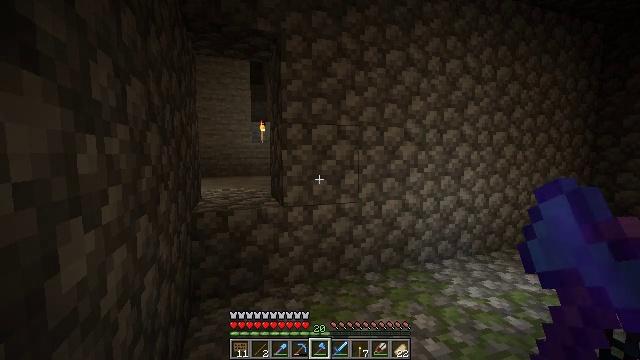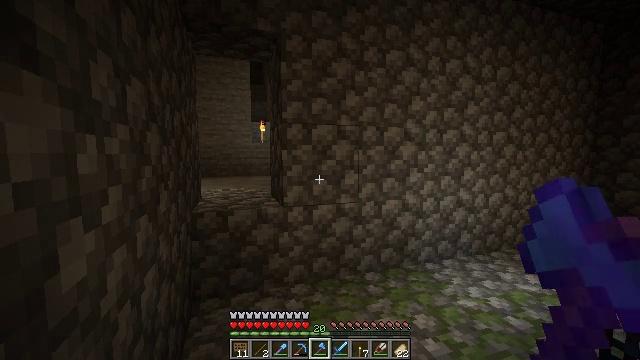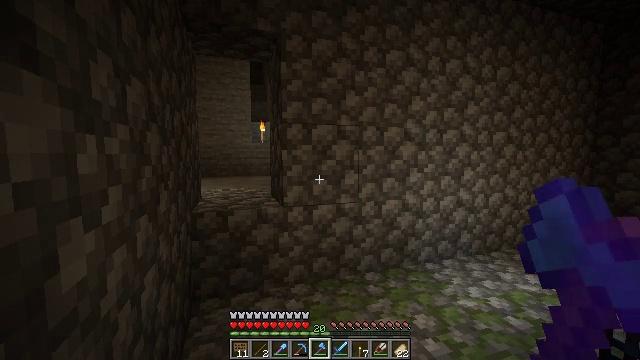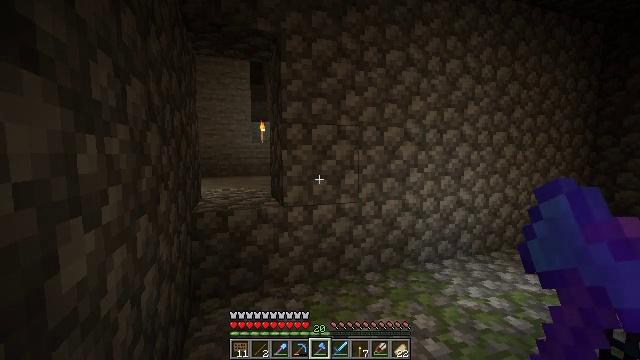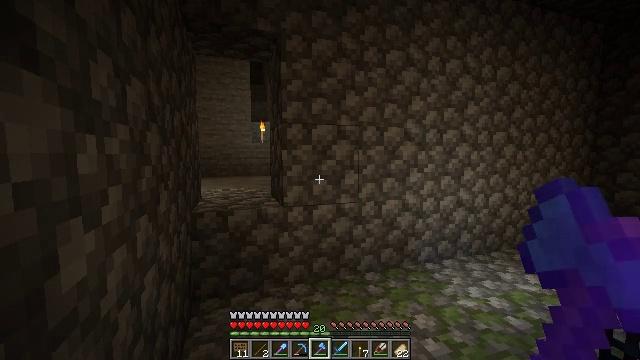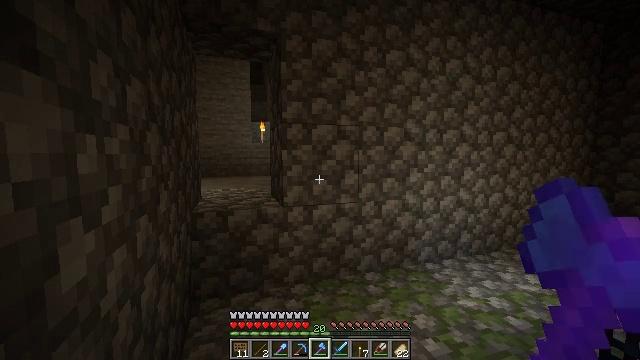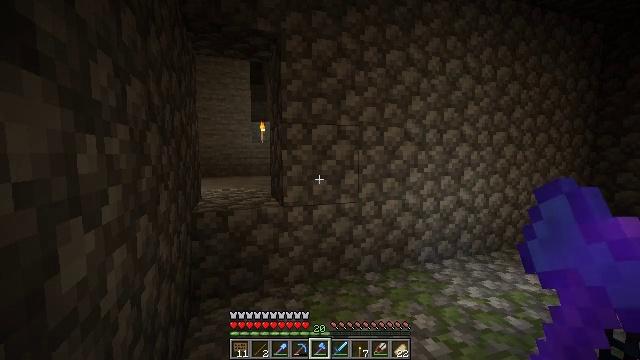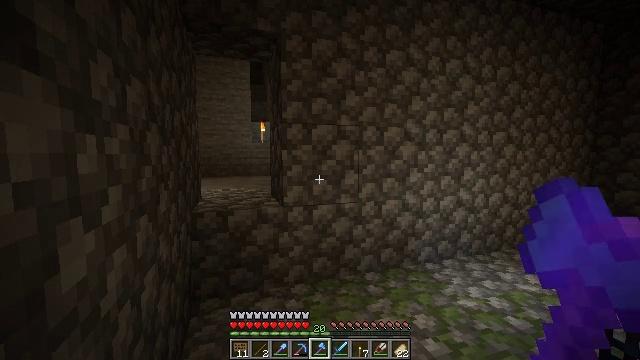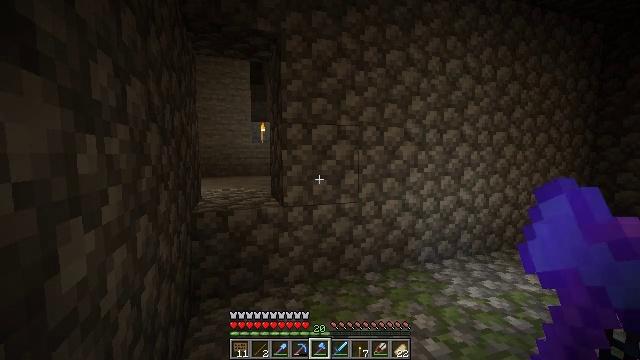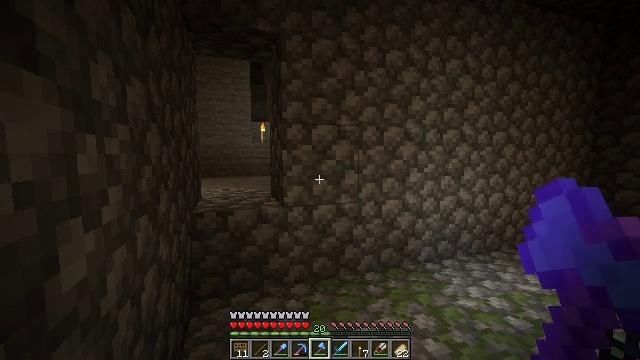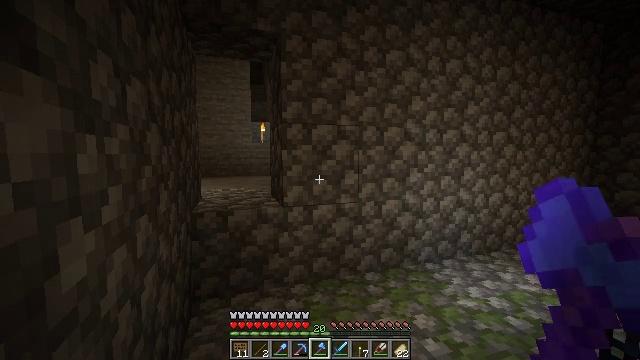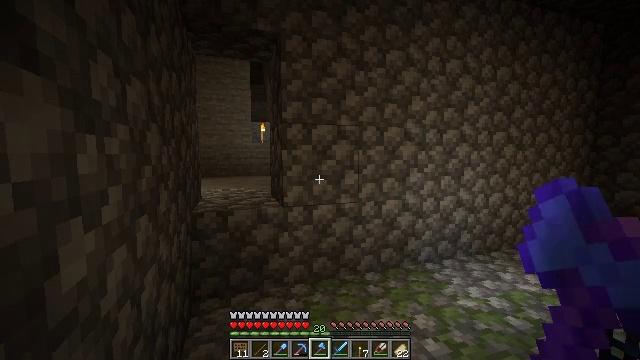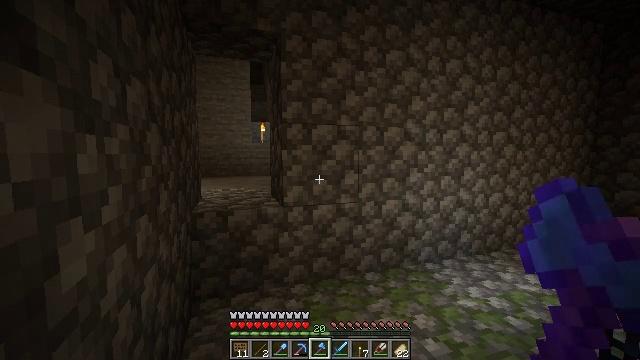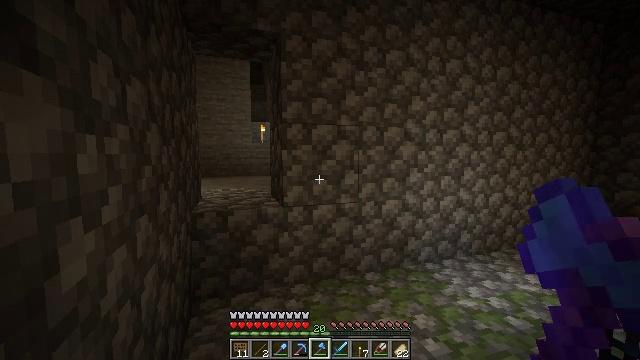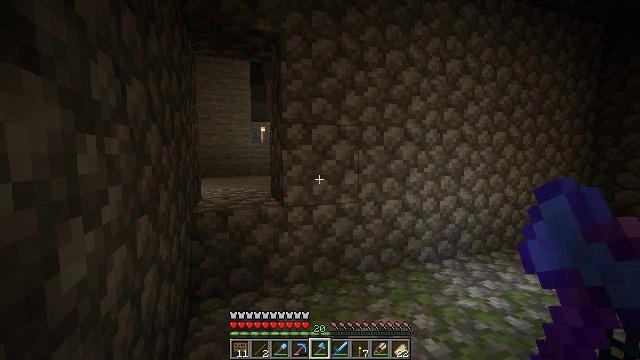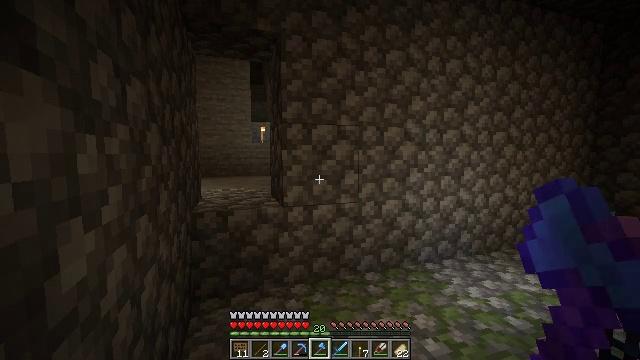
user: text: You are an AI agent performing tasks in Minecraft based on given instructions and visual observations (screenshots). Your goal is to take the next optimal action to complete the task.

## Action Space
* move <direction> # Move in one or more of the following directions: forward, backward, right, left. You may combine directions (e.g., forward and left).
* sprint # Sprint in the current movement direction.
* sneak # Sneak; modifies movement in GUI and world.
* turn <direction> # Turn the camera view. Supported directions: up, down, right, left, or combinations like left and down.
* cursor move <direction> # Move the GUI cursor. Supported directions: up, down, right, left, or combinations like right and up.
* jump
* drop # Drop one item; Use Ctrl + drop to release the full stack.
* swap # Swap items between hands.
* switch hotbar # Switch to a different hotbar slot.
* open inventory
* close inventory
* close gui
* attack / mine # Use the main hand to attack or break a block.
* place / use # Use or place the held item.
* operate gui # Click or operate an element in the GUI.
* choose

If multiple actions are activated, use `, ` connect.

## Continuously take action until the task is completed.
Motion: motion action
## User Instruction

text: Mine the torch on the wall.
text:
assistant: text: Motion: no_op
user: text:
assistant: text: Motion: no_op
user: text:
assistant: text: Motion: no_op
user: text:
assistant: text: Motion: no_op
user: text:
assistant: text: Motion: no_op
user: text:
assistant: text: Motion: no_op
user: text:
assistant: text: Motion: no_op
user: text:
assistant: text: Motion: no_op
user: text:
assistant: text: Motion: no_op
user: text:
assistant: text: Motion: no_op
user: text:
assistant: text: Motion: no_op
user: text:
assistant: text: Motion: no_op
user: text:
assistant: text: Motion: no_op
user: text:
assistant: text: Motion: no_op
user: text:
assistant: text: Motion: no_op
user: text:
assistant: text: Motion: no_op
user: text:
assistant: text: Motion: no_op
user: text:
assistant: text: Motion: no_op
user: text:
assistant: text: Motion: no_op
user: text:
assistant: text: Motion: no_op
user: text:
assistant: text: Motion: no_op
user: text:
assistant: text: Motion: no_op
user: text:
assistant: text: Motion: no_op
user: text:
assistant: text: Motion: no_op
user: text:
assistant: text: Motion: no_op
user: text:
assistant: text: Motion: no_op
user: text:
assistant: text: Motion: no_op
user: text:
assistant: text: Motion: no_op
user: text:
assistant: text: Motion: no_op
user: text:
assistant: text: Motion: no_op